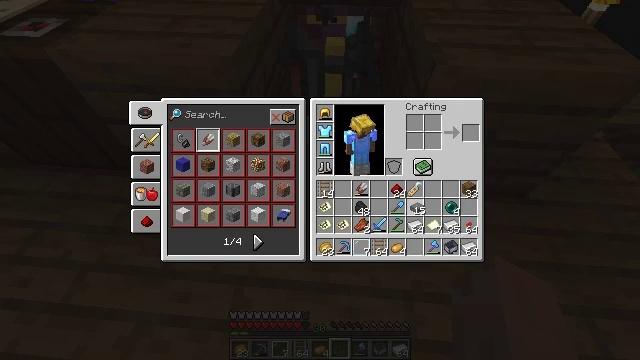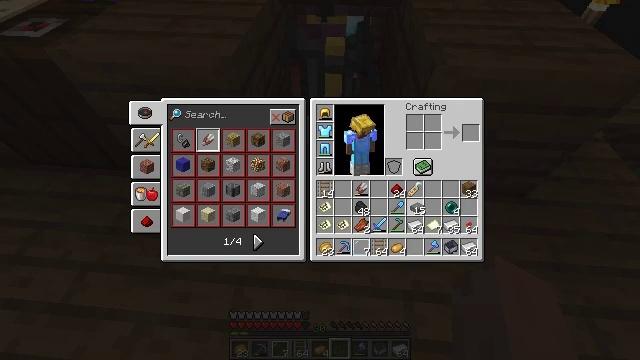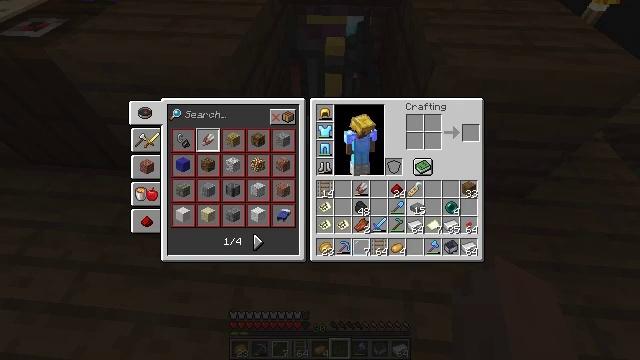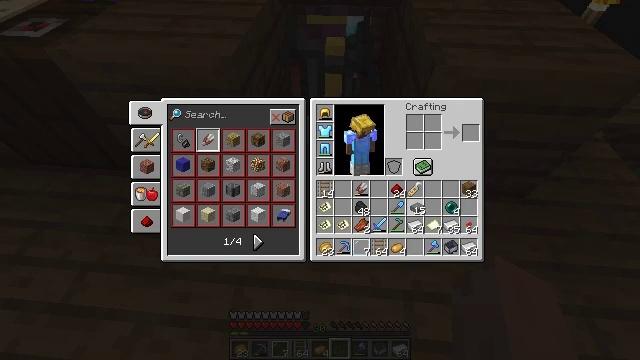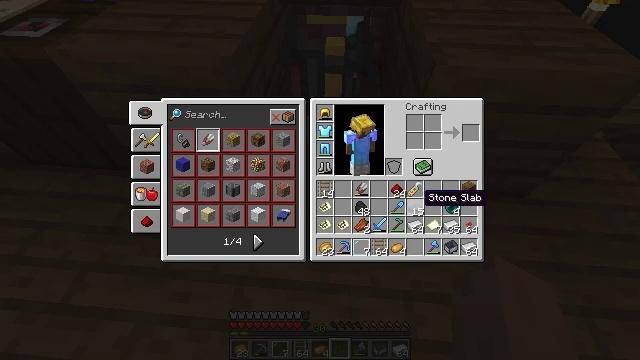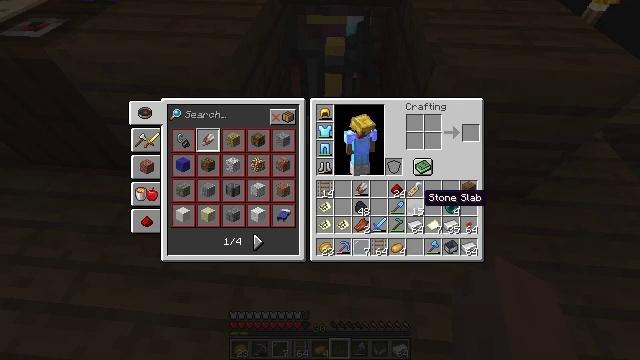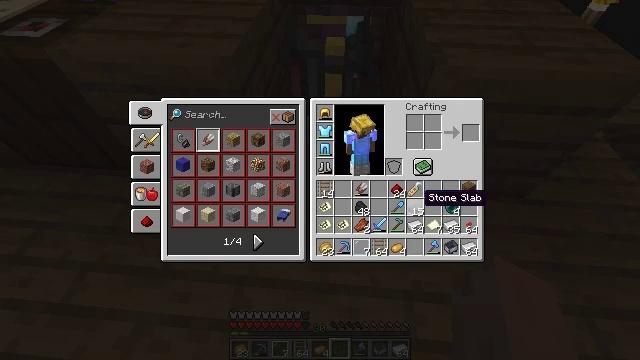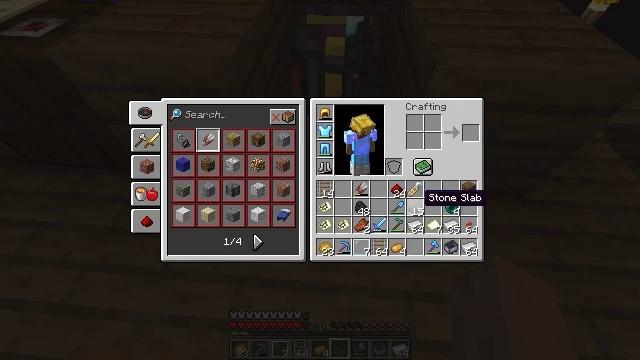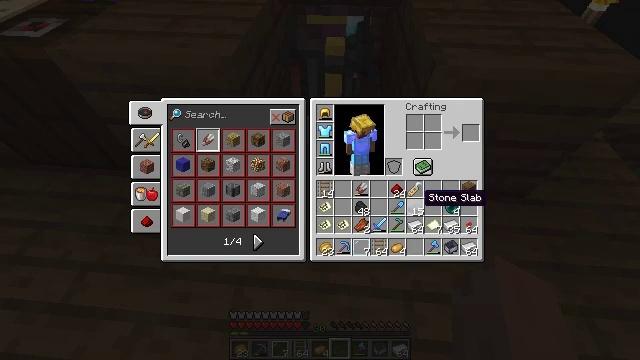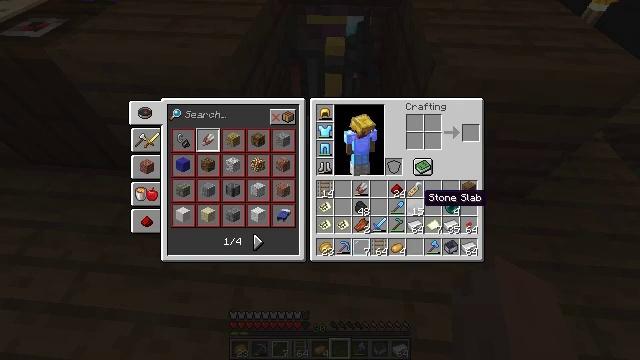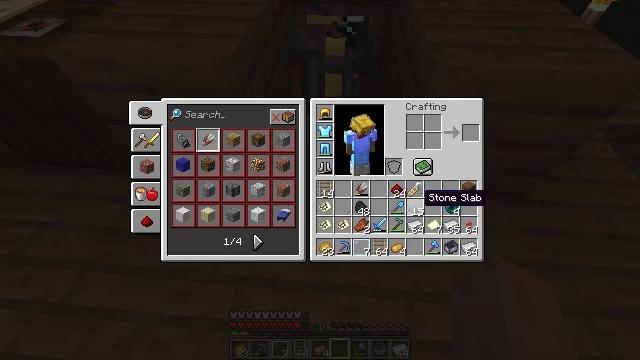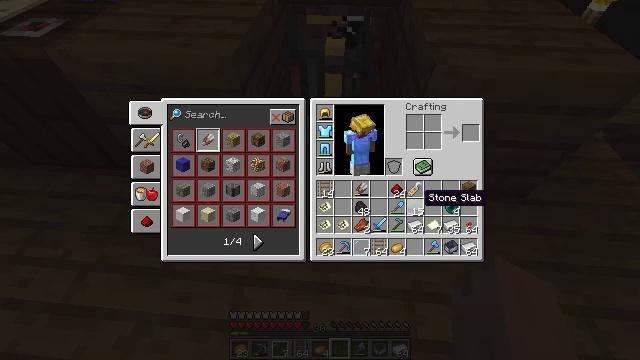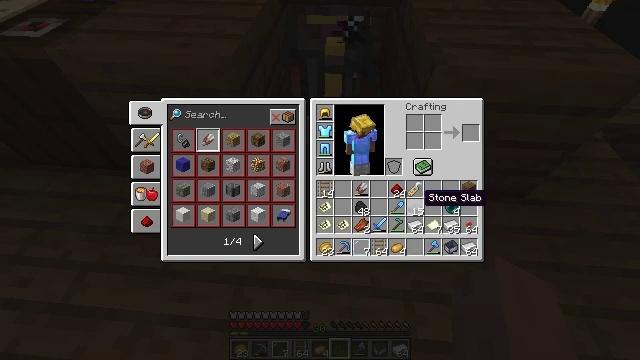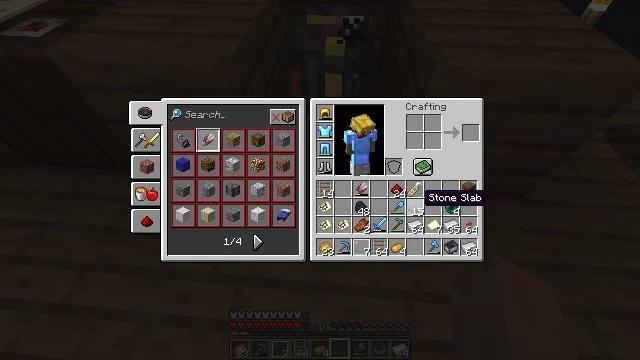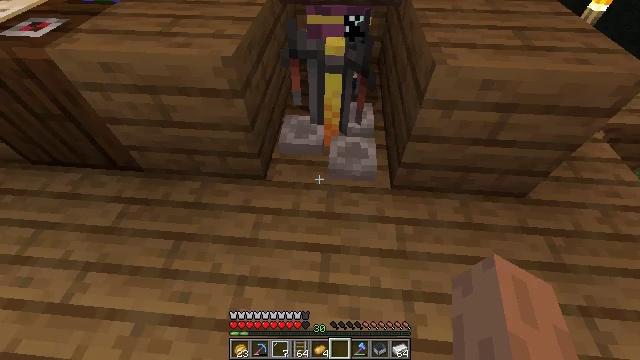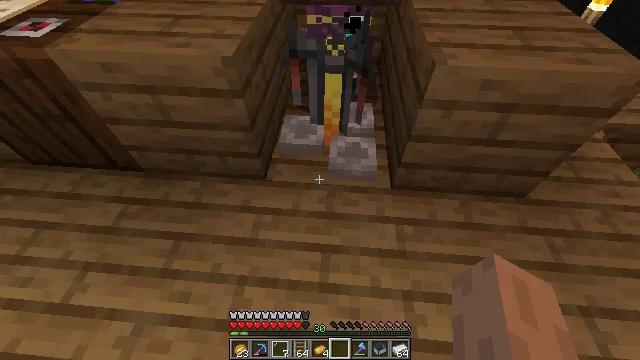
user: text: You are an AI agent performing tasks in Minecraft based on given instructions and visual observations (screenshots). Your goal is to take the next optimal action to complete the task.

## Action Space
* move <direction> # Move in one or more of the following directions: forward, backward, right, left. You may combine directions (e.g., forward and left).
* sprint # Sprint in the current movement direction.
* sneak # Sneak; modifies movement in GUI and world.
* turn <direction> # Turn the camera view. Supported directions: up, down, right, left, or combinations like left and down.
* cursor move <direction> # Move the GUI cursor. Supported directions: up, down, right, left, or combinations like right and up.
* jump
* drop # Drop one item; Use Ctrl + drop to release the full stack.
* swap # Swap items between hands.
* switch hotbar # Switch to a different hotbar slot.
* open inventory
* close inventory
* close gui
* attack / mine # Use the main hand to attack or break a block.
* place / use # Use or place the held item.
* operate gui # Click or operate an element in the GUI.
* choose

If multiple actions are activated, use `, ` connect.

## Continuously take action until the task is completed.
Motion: motion action
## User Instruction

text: Recover the brewing stand by mining it.
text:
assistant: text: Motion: operate gui
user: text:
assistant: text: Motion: operate gui
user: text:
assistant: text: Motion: operate gui
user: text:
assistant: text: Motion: no_op
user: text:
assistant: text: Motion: no_op
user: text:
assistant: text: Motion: no_op
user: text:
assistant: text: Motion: no_op
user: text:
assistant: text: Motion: no_op
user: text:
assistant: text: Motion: no_op
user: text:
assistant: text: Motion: no_op
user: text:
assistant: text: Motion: no_op
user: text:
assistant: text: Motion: no_op
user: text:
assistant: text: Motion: no_op
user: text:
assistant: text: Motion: no_op
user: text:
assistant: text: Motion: no_op
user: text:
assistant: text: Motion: no_op
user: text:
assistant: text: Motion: turn right
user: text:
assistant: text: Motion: turn right
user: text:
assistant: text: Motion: turn right
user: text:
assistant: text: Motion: no_op
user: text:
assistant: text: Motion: no_op
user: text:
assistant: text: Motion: no_op
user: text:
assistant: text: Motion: no_op
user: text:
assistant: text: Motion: no_op
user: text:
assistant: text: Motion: no_op
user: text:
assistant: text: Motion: no_op
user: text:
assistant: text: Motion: no_op
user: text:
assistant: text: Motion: no_op
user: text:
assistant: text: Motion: no_op
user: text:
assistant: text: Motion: no_op